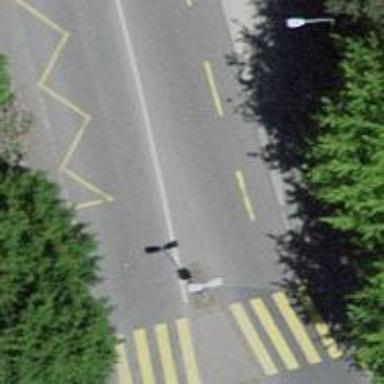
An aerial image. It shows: Public transport stop position.